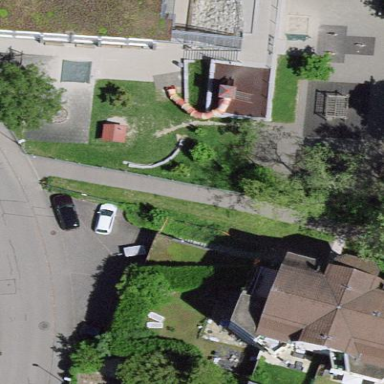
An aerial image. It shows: Kindergarten.